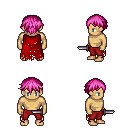
a pixel art fantasy rpg character, male body template, human, tanned skin, red tattered cape, red pants, pink short bangs hairstyle, dagger, four views (front, back, left, right), 2x2 character sprite sheet, small pixel art, hard edges, no anti-aliasing